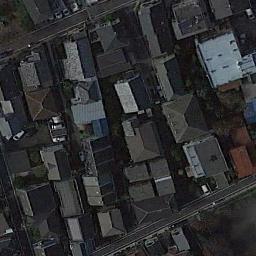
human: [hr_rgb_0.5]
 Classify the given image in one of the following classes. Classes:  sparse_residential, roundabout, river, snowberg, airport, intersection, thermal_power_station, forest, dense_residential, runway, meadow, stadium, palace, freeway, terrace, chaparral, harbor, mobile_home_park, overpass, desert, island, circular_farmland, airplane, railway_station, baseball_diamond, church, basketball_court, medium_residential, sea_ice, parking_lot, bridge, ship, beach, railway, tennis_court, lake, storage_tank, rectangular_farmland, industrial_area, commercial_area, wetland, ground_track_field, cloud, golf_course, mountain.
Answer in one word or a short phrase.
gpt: dense_residential